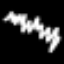
Label: squiggle